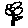
Label: flower